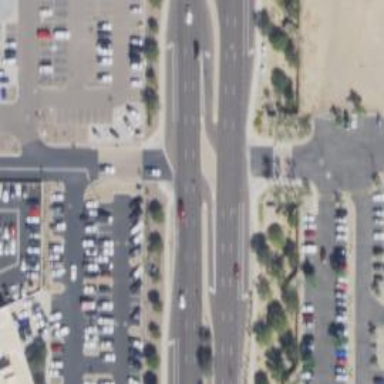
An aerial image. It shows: Asphalt road with secondary link designation.